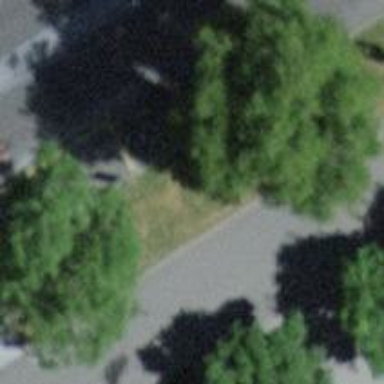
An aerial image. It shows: Beautiful avenue lined with broadleaved trees.